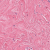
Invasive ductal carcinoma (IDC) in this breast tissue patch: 0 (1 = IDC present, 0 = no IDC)